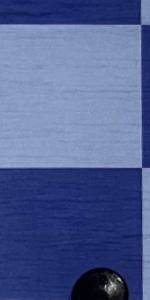
Label: Empty